Field crop: tomato
Growth stage: 2
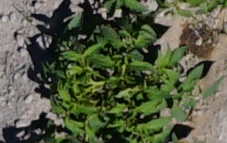
Species: tomato